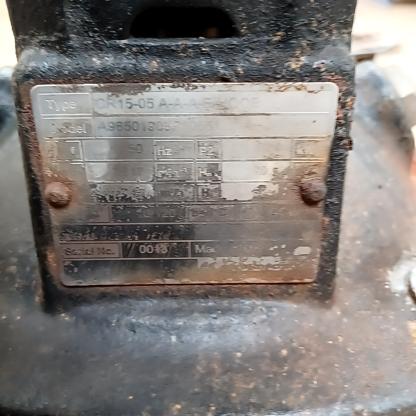
Klasa: tabliczka-znamionowa